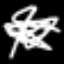
Label: squiggle